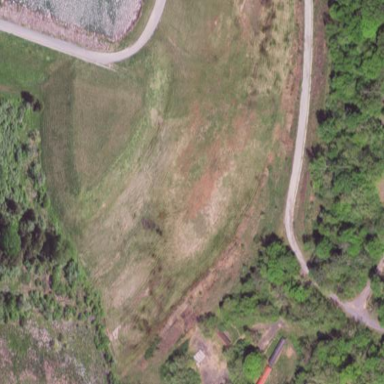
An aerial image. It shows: Grassy area with earth canal.